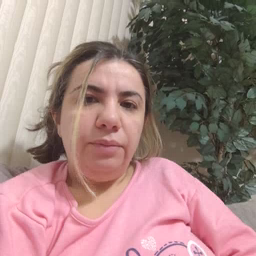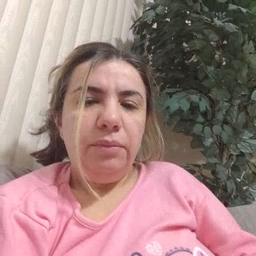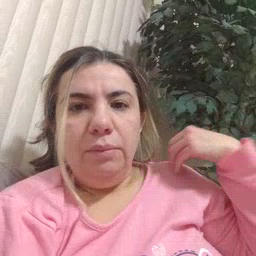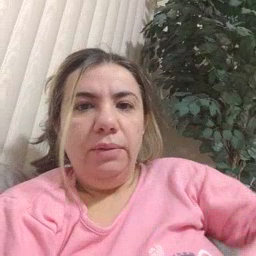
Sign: jacket